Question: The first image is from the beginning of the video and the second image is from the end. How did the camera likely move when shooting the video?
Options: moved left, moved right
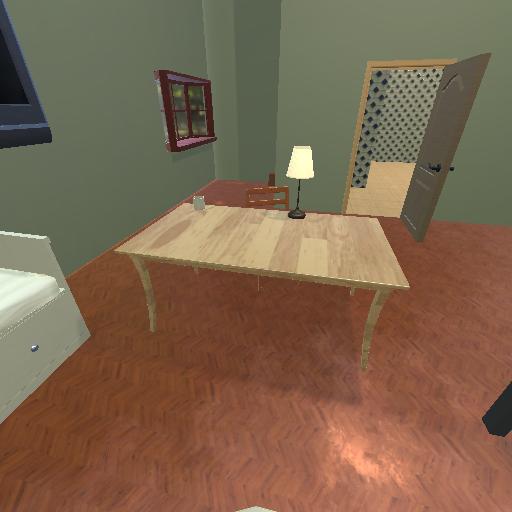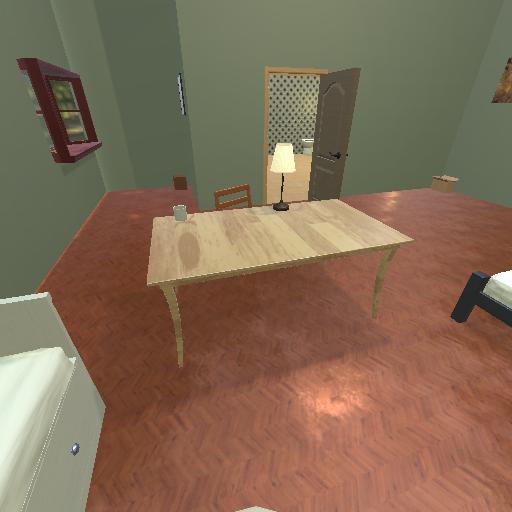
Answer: moved left